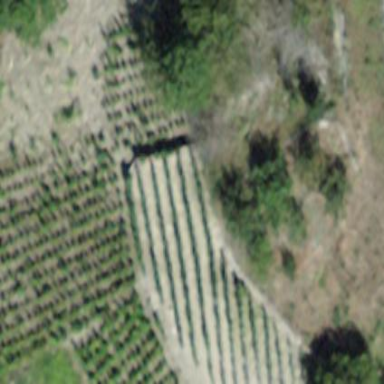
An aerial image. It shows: Vineyard with grape crops.